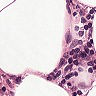
Metastatic tissue present: no